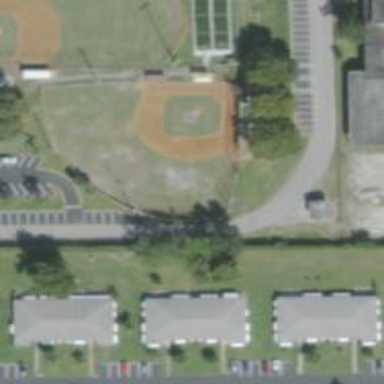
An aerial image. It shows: Baseball pitch for leisure land.